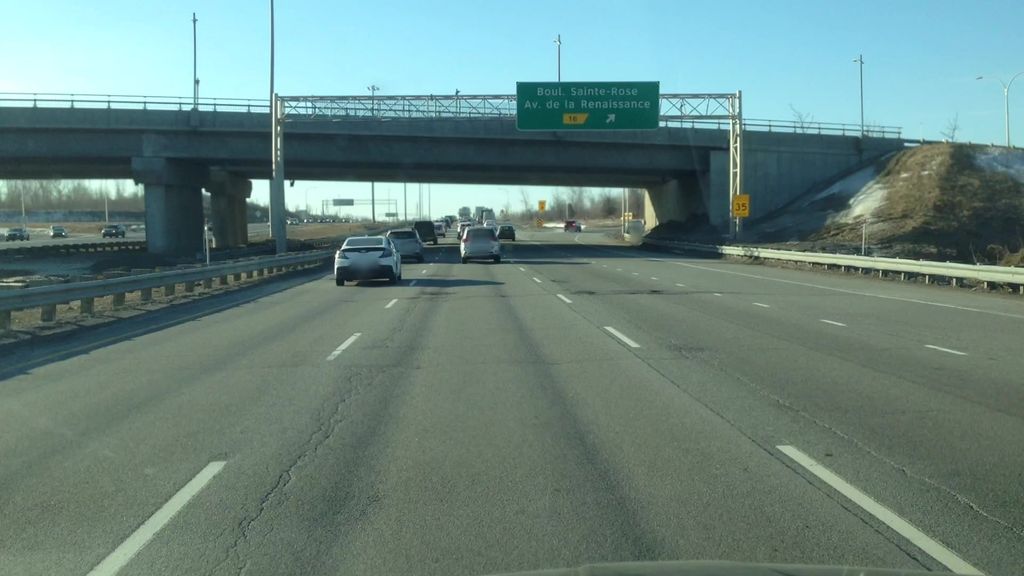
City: montreal